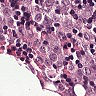
Metastatic tissue present: yes